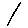
Label: line